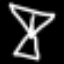
Label: hourglass